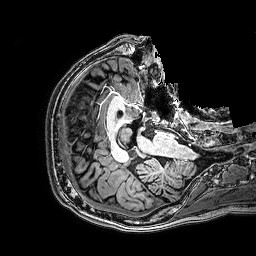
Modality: T1w
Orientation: axial
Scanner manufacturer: philips
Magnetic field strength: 3 T
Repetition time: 0.0096 s
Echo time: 0.0046 s